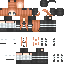
A female human skin with medium skin, wearing brown long hair dressed in a blue hoodie and black pants, featuring a closed mouth.